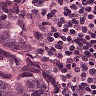
Metastatic tissue present: yes